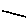
Label: line